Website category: phone
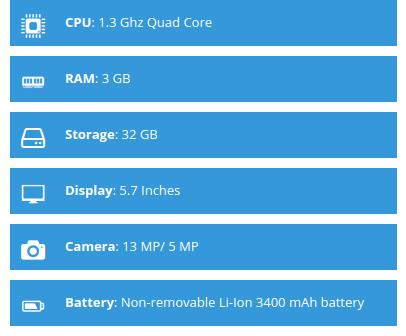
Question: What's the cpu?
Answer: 1.3 Ghz Quad Core

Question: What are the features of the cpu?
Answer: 1.3 Ghz Quad Core

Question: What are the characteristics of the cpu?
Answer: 1.3 Ghz Quad Core

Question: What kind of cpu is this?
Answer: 1.3 Ghz Quad Core

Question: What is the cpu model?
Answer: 1.3 Ghz Quad Core

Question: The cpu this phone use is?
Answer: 1.3 Ghz Quad Core

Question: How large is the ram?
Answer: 3 GB

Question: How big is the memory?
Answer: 3 GB

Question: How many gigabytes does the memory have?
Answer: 3 GB

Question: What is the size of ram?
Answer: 3 GB

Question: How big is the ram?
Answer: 3 GB

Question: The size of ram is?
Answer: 3 GB

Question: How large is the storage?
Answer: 32 GB

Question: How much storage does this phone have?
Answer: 32 GB

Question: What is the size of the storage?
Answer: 32 GB

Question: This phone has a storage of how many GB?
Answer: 32 GB

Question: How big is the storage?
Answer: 32 GB

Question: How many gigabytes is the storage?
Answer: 32 GB

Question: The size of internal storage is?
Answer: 32 GB

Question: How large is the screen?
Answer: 5.7 Inches

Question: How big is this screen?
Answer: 5.7 Inches

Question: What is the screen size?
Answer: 5.7 Inches

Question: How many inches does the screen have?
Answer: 5.7 Inches

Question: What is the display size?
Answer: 5.7 Inches

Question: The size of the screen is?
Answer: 5.7 Inches

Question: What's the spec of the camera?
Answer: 13 MP/ 5 MP

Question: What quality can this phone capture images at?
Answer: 13 MP/ 5 MP

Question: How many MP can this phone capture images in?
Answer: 13 MP/ 5 MP

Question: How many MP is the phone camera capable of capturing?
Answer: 13 MP/ 5 MP

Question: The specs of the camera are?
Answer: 13 MP/ 5 MP

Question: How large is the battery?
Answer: Non-removable Li-Ion 3400 mAh battery

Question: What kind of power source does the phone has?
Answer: Non-removable Li-Ion 3400 mAh battery

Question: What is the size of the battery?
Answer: Non-removable Li-Ion 3400 mAh battery

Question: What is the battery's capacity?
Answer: Non-removable Li-Ion 3400 mAh battery

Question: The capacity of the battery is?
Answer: Non-removable Li-Ion 3400 mAh battery